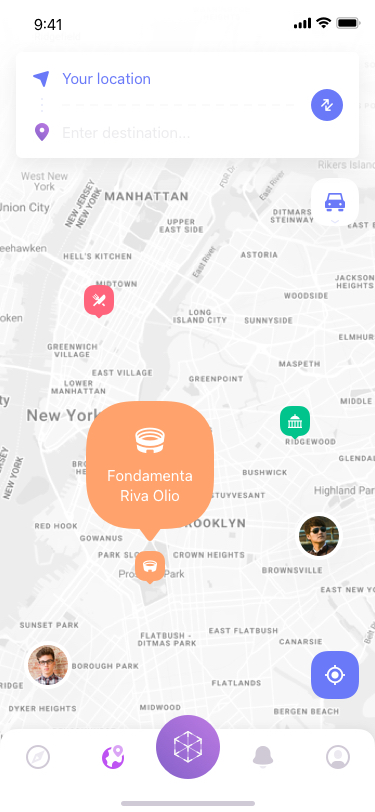
Text in this UI design:
Fondamenta Riva Olio